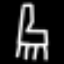
Label: chair